Question: I am trying to create a downward-pointing arrow (.down) with CSS as a decorative element between the sections of a one-page site.
The problem is that the background-color of the .down-class is not spanning the whole width of the page:

This is my code:
'''
... </div>
<!-- About End-->
<div id="seperator"></div>
<div class="down"></div>
<!-- Portfolio -->
<div class="container-portfolio"> ... </div>
'''
'''
#seperator {
background: #34495E;
height: 10px;
left: 0; right: 0;
}
.down {
width: 0px;
height: 0px;
border-left: 20px solid transparent;
border-right: 20px solid transparent;
border-top: 20px solid #34495E;
margin: 0 auto;
background: #16A085;
background-size: 100%;
}
'''
I already tried to modify the background-size property of the .down-class, unfortunately without success. I would appreciate your advice on this. Thank you.
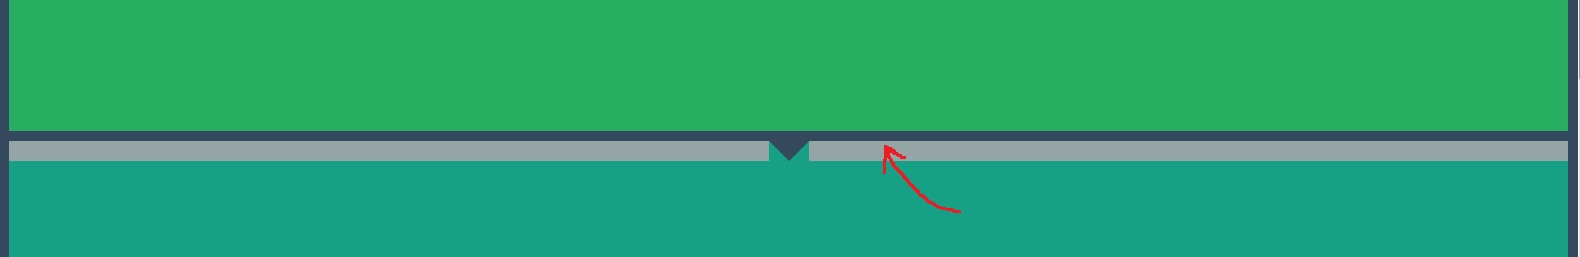
Answer: Try setting the background on the '.down' div and giving it 100% width, and then creating the 'arrow' as an ':after' pseudo-element.
'''
#seperator {
background: #34495E;
height: 10px;
left: 0; right: 0;
}
.down {
width: 100%;
background: #16A085;
}
.down:after {
content: '';
display: block;
margin: 0 auto;
width: 0px;
height: 0px;
border-left: 20px solid transparent;
border-right: 20px solid transparent;
border-top: 20px solid #34495E;
}
'''
Like this:
<URL>